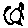
Label: cat